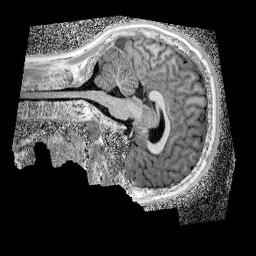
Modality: UNIT1_denoised
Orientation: sagittal
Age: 12
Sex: male
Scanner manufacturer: siemens
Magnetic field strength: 3 T
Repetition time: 4 s
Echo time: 0.00299 s